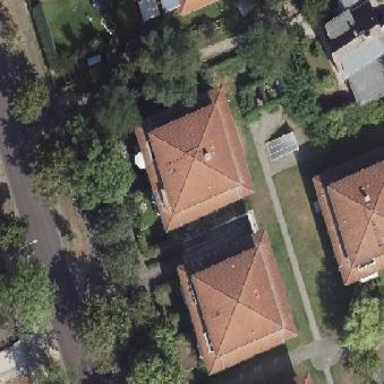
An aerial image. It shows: Pyramidal-shaped roof of apartment building.